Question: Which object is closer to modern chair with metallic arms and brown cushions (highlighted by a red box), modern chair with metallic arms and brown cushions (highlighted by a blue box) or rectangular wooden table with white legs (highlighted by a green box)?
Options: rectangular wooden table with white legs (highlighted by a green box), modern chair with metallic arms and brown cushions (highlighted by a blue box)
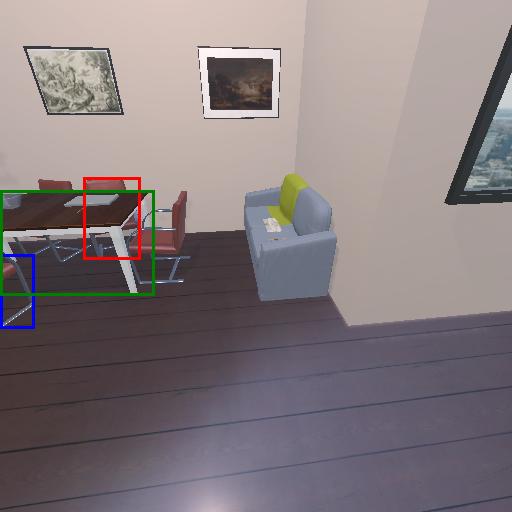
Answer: rectangular wooden table with white legs (highlighted by a green box)